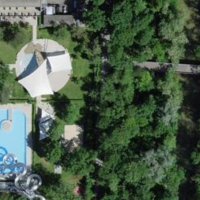
EUNIS habitat code: 53
Species observed at this site:
Corylus avellana